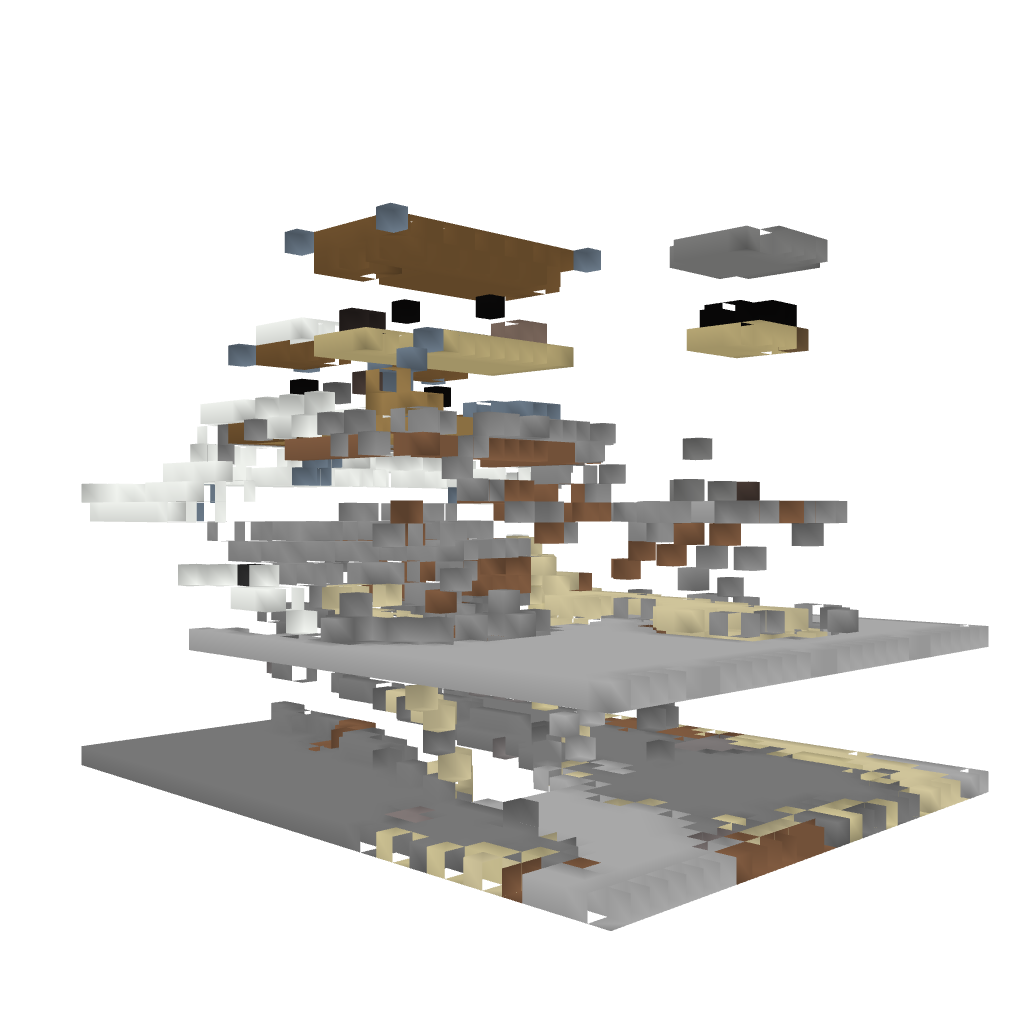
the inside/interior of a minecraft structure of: To The Moon